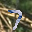
Label: 7